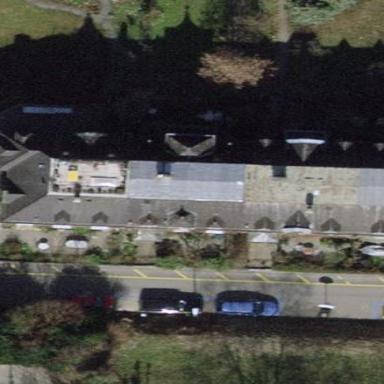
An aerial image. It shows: House with tile roof.